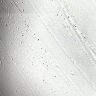
Metastatic tissue present: no